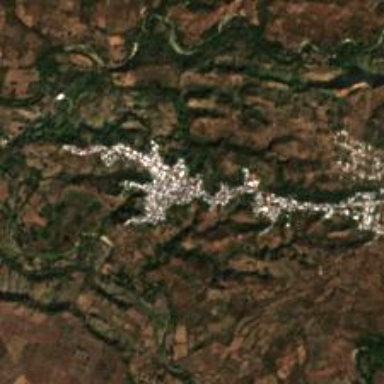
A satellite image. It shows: Town.